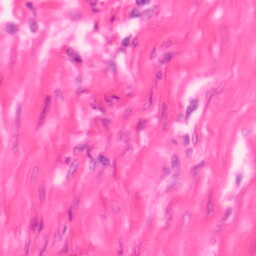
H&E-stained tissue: Colon